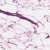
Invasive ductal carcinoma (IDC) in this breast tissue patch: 0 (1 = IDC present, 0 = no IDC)